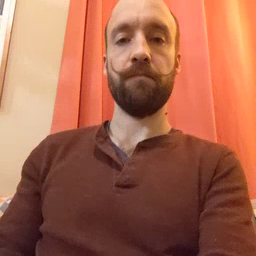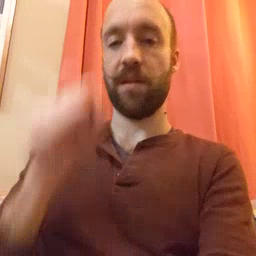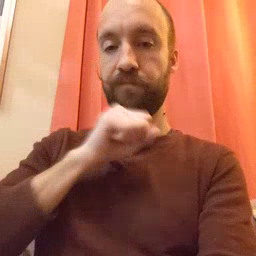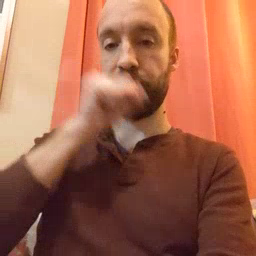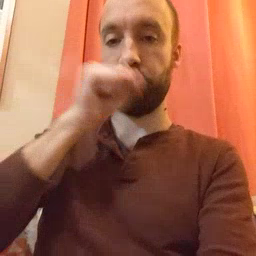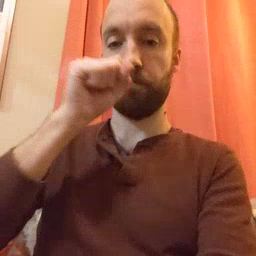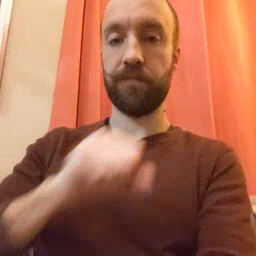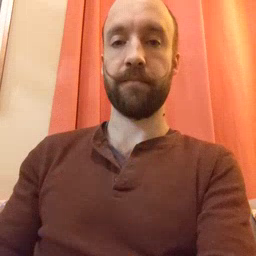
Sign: icecream